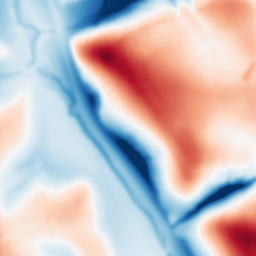
Category: multiscale
Decomposition family: dog_multiscale
Decomposition parameters: sigma_ratio: 2
n_scales: 4
base_sigma: 2
Upsampling method: cubic_catmull_rom
Upsampling parameters: scale: 8
Upsampling scale: 8